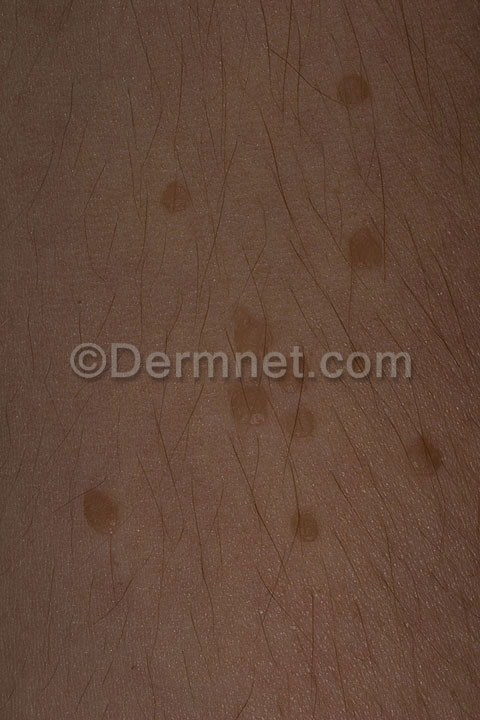
Disease: Warts Molluscum and other Viral Infections